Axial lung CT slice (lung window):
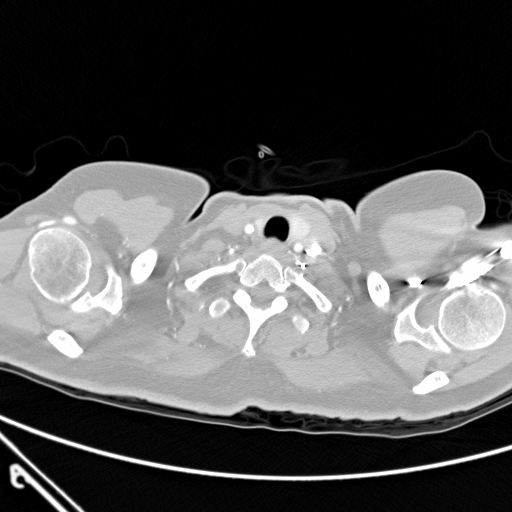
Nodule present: no